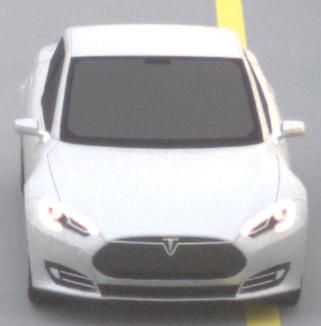
Make: Tesla
Model: Model S 60
Detailed model: Model S
Model produced from: 2013/10
Model produced until: 2014/10
Doors: 5
Color: white
Road condition: dry road
Daytime: sunrise or sunset
Contrast: low contrast